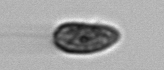
Label: Pseudochattonella_farcimen